Question: I'm trying to click on a button to authorise access, but it doesn't seem to work. Could it be a JavaScript and Mechanize issue? The HTML code of the page states that JavaScript needs to be enabled to "utilize the functionality of this website".
Here's what I've tried:
'''
require 'mechanize'
m = Mechanize.new
auth_page = m.get('http://www.narek.nl/ecommerce/admin/oauth_authorize?oauth_callback=http%3A%2F%2Fwww.narek.nl%2Fecommerce&oauth_token=3bda9a0a5ed8debd87c926b8cb2f31f6')
# # =>
# #<Mechanize::Page
# {url
# #<URI::HTTP:0x007ff594791990 URL:http://www.narek.nl/ecommerce/admin/oauth_authorize?oauth_callback=http%3A%2F%2Fwww.narek.nl%2Fecommerce&oauth_token=3bda9a0a5ed8debd87c926b8cb2f31f6>}
# {meta_refresh}
# {title "Magento Administrator"}
# {iframes}
# {frames}
# {links}
# {forms
# #<Mechanize::Form
# {name nil}
# {method "POST"}
# {action "http://www.narek.nl/ecommerce/admin/oauth_authorize/index/"}
# {fields
# [hidden:0x3ffaca3a0ee4 type: hidden name: form_key value: lNSCf22s2HVdBuXz]
# [text:0x3ffaca3a0d68 type: text name: login[username] value: ]
# [field:0x3ffaca3a0b9c type: password name: login[password] value: ]
# [hidden:0x3ffaca3a09d0 type: hidden name: oauth_token value: dcff49ccbd34ad5e8ce5f8ca4d67dc26]}
# {radiobuttons}
# {checkboxes}
# {file_uploads}
# {buttons [button:0x3ffaca39dcd0 type: submit name: value: ] [button:0x3ffaca39dbf4 type: name: value: ]}>}>
form = auth_page.form_with(:action => 'http://www.narek.nl/ecommerce/index.php/admin/oauth_authorize/index/')
authorisation_button = form.buttons[0]
# => [button:0x3ffaca15089c type: submit name: value: ]
authorise = m.submit(form, authorisation_button)
# # => #<Mechanize::Page
# {url
# #<URI::HTTP:0x007ff593028600 URL:http://www.narek.nl/ecommerce/admin/oauth_authorize?oauth_callback=http%3A%2F%2Fwww.narek.nl%2Fecommerce&oauth_token=3bda9a0a5ed8debd87c926b8cb2f31f6>}
# {meta_refresh}
# {title "Magento Administrator"}
# {iframes}
# {frames}
# {links}
# {forms
# #<Mechanize::Form
# {name nil}
# {method "POST"}
# {action "http://178.62.173.99/index.php/admin/oauth_authorize/index/"}
# {fields
# [hidden:0x3ffacb001774 type: hidden name: form_key value: pvWnuhmmADOfmvbk]
# [text:0x3ffacb001620 type: text name: login[username] value: ]
# [field:0x3ffacb0014cc type: password name: login[password] value: ]
# [hidden:0x3ffacb001350 type: hidden name: oauth_token value: dcff49ccbd34ad5e8ce5f8ca4d67dc26]}
# {radiobuttons}
# {checkboxes}
# {file_uploads}
# {buttons [button:0x3ffacb000a7c type: submit name: value: ] [button:0x3ffacb0009b4 type: name: value: ]}>}>
'''
When I try to submit the 'authorisation_button' it simply refreshes the current page. When I visit the authorisation url it still shows the authorise button. If it was successfully authorised, the button should not be showing.
This is what the HTML looks like:
'''
<!DOCTYPE html PUBLIC "-//W3C//DTD XHTML 1.0 Strict//EN" "http://www.w3.org/TR/xhtml1/DTD/xhtml1-strict.dtd">
<html xmlns="http://www.w3.org/1999/xhtml" xml:lang="en" lang="en">
<head>
<meta http-equiv="Content-Type" content="text/html; charset=utf-8"/>
<title>Magento Admin</title>
<link rel="icon" href="http://www.narek.nl/ecommerce/skin/adminhtml/default/default/favicon.ico" type="image/x-icon"/>
<link rel="shortcut icon" href="http://www.narek.nl/ecommerce/skin/adminhtml/default/default/favicon.ico" type="image/x-icon"/>
<script type="text/javascript">
var BLANK_URL = 'http://www.narek.nl/ecommerce/js/blank.html';
var BLANK_IMG = 'http://www.narek.nl/ecommerce/js/spacer.gif';
var BASE_URL = 'http://www.narek.nl/ecommerce/index.php/admin/index/index/key/491c19cb98a4e669b0f21b52089840a7/';
var SKIN_URL = 'http://www.narek.nl/ecommerce/skin/adminhtml/default/default/';
var FORM_KEY = 'GGvnhfOGCuVG25a2';
</script>
<link rel="stylesheet" type="text/css" href="http://www.narek.nl/ecommerce/skin/adminhtml/default/default/reset.css" media="all" />
<link rel="stylesheet" type="text/css" href="http://www.narek.nl/ecommerce/skin/adminhtml/default/default/boxes.css" media="all" />
<link rel="stylesheet" type="text/css" href="http://www.narek.nl/ecommerce/skin/adminhtml/default/default/custom.css" media="all" />
<link rel="stylesheet" type="text/css" href="http://www.narek.nl/ecommerce/skin/adminhtml/default/default/xmlconnect/boxes.css" media="all" />
<link rel="stylesheet" type="text/css" href="http://www.narek.nl/ecommerce/skin/adminhtml/default/default/print.css" media="print" />
<script type="text/javascript" src="http://www.narek.nl/ecommerce/js/prototype/prototype.js"></script>
<script type="text/javascript" src="http://www.narek.nl/ecommerce/js/scriptaculous/effects.js"></script>
<script type="text/javascript" src="http://www.narek.nl/ecommerce/js/prototype/validation.js"></script>
<script type="text/javascript" src="http://www.narek.nl/ecommerce/js/mage/translate.js"></script>
<script type="text/javascript" src="http://www.narek.nl/ecommerce/js/mage/adminhtml/form.js"></script>
<script type="text/javascript" src="http://www.narek.nl/ecommerce/js/mage/adminhtml/tools.js"></script>
<!--[if lt IE 8]>
<link rel="stylesheet" type="text/css" href="http://www.narek.nl/ecommerce/skin/adminhtml/default/default/iestyles.css" media="all" />
<![endif]-->
<!--[if lt IE 7]>
<link rel="stylesheet" type="text/css" href="http://www.narek.nl/ecommerce/skin/adminhtml/default/default/below_ie7.css" media="all" />
<![endif]-->
<!--[if IE 7]>
<link rel="stylesheet" type="text/css" href="http://www.narek.nl/ecommerce/skin/adminhtml/default/default/ie7.css" media="all" />
<![endif]-->
<!--[if lte IE 8]>
<link rel="stylesheet" type="text/css" href="http://www.narek.nl/ecommerce/skin/adminhtml/default/default/xmlconnect/iestyles.css" media="all" />
<![endif]-->
<script type="text/javascript">
Fieldset.addToPrefix(1);
</script>
<script type="text/javascript">//<![CDATA[
var Translator = new Translate([]);
//]]></script></head>
<body class="page-popup adminhtml-oauth-authorize-index">
<div>
<noscript>
<div class="noscript">
<div class="noscript-inner">
<p><strong>JavaScript seems to be disabled in your browser.</strong></p>
<p>You must have JavaScript enabled in your browser to utilize the functionality of this website.</p>
</div>
</div>
</noscript>
<div class="login-container auth-confirm">
<div class="login-box">
<div class="login-form auth-confirm">
<div class="page-title">
<h1>Authorize application</h1>
</div>
<h2><strong>Admin</strong> requests access to your account</h2>
<p>After authorization application will have access to you account.</p>
<form id="oauth_authorize_confirm" action="http://www.narek.nl/ecommerce/index.php/admin/oauth_authorize/confirm/" method="get">
<input type="hidden" name="oauth_token" value="3bda9a0a5ed8debd87c926b8cb2f31f6">
<button type="submit" class="button" title="Authorize"><span><span>Authorize</span></span></button>
</form>
<form id="oauth_authorize_reject" action="http://www.narek.nl/ecommerce/index.php/admin/oauth_authorize/reject/" method="get">
<input type="hidden" name="oauth_token" value="3bda9a0a5ed8debd87c926b8cb2f31f6">
<button type="submit" class="button" title="Reject"><span><span>Reject</span></span></button>
</form>
</div>
<p class="legal">Magento is a trademark of Magento Inc. Copyright &copy; 2014 Magento Inc.</p>
<div class="bottom"></div>
</div>
</div>
</div>
</body>
</html>
'''
This is what the page looks like in the browser:

How can I click on the 'Authorize' button?
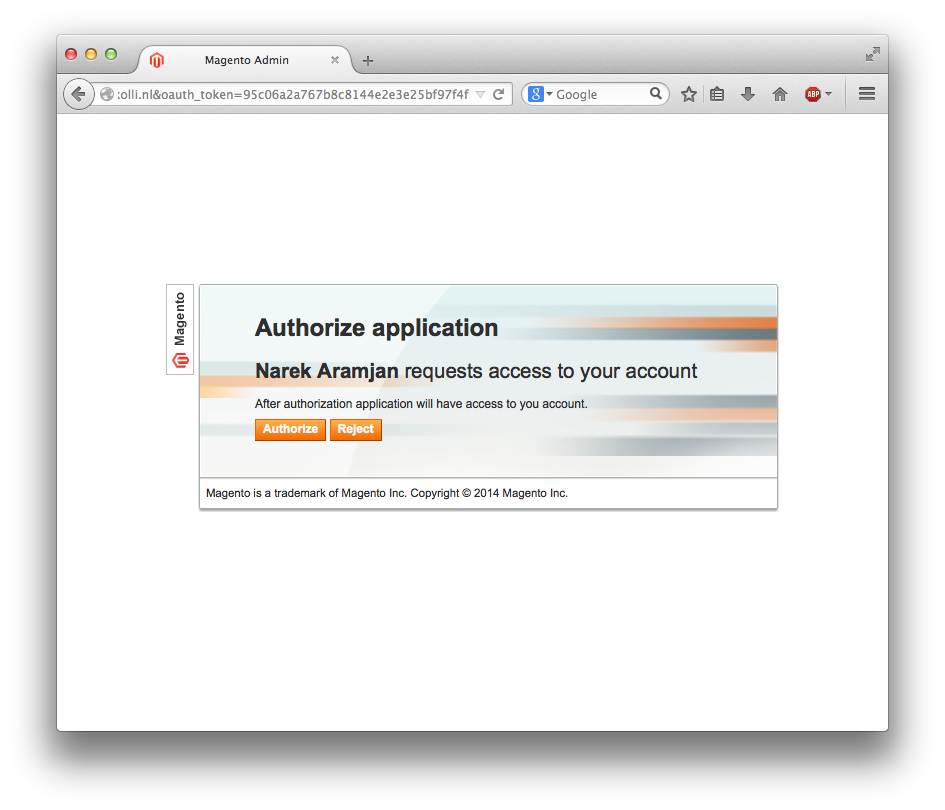
Answer: I could't click on the "Authorize" button because there was none present on the page. I first needed to login with my admin credentials before the Authorize application page was visible.
Here's the code I used to successfully click the "Authorize" button on Magento's Authorize Application page.
'''
require 'oauth'
require 'mechanize'
@m = Mechanize.new
@callback_url = "http://www.yourwebsite.nl/"
@consumer = OAuth::Consumer.new(
"key",
"secret",
:request_token_path => "/oauth/initiate",
:authorize_path=>"/admin/oauth_authorize",
:access_token_path=>"/oauth/token",
:site => "http://www.yourwebsite.nl"
)
@session = {}
@request_token = @consumer.get_request_token(:oauth_callback => @callback_url)
@session[:request_token] = @request_token
@session[:authorize_url] = @request_token.authorize_url(:oauth_callback => @callback_url)
@m.get(@session[:authorize_url]) do |login_page|
auth_page = login_page.form_with(:action => 'http://www.yourwebsite.nl/index.php/admin/oauth_authorize/index/') do |form|
form.elements[1].value = 'insert_admin_username_here'
form.elements[2].value = 'insert_admin_password_here'
end.submit
authorize_form = auth_page.forms[0]
authorize_form.submit
end
'''
A big thanks to <URL>.